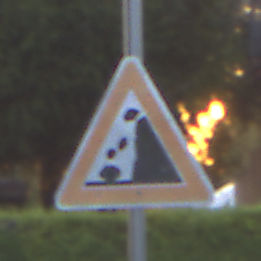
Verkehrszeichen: SteinschlagRechts
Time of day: SunriseSunset
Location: Outdoor (Urban)
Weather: Clear
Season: NotSpecified
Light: Natural